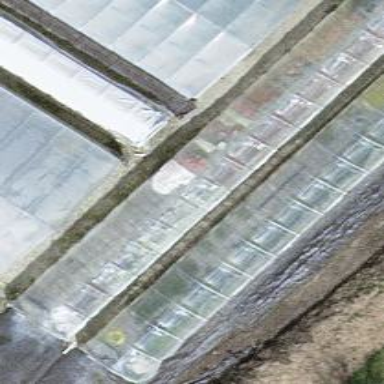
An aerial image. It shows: Greenhouse.